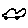
Label: car